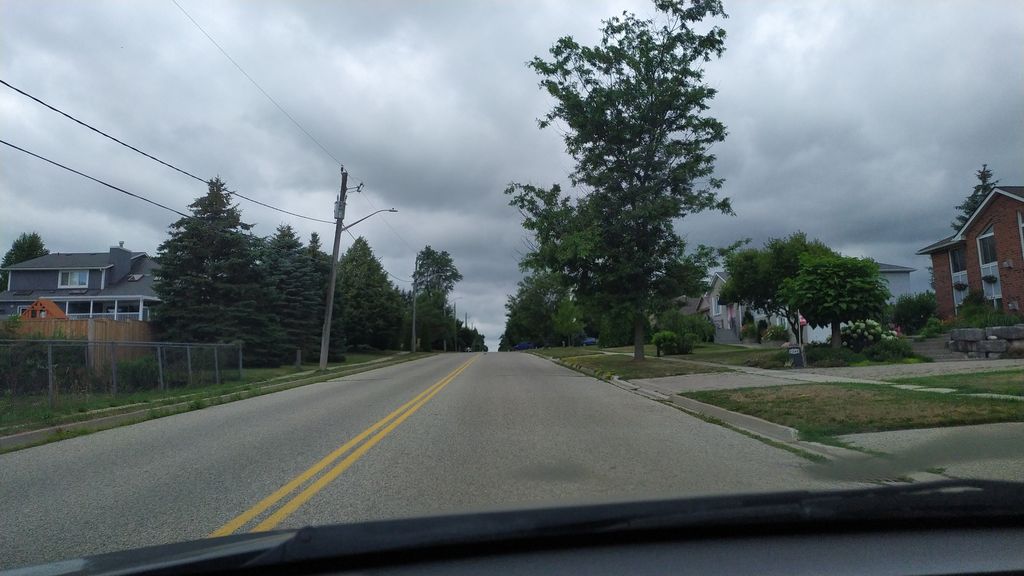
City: kitchener-waterloo